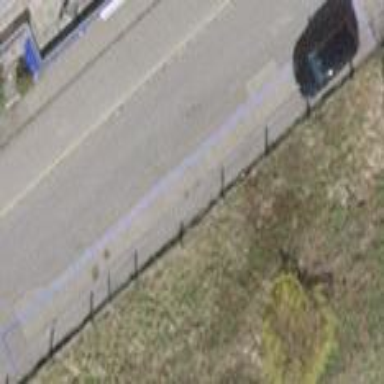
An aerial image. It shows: Parking lane with asphalt surface.